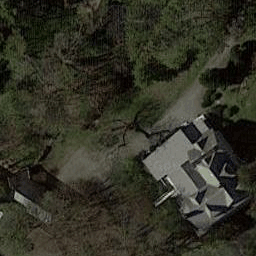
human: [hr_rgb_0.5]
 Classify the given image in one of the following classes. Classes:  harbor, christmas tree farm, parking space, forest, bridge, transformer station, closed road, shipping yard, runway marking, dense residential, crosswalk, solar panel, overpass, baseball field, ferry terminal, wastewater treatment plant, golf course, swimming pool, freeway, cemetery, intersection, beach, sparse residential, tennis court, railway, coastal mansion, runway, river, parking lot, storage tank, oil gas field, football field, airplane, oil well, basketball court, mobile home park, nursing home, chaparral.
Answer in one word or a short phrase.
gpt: sparse residential